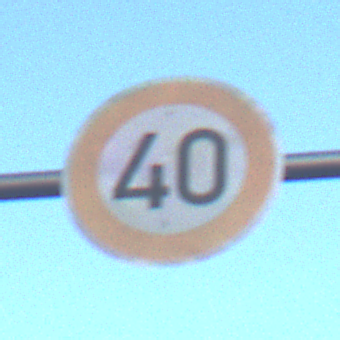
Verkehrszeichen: Geschwindigkeit40
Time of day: SunriseSunset
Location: Outdoor (RoadRail)
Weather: Clear
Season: NotSpecified
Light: Natural